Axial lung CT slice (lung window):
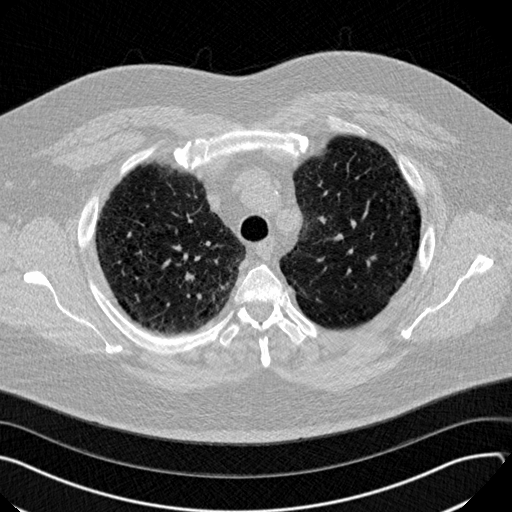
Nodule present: no